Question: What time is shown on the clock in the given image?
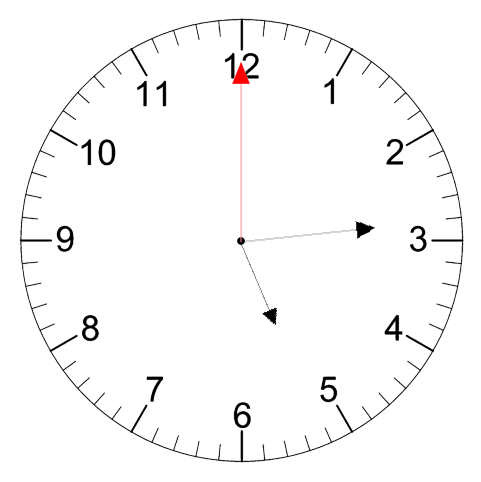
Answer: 05:14:00